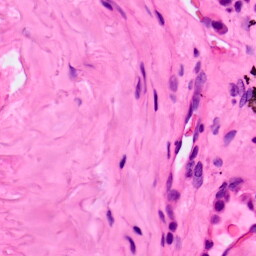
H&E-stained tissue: Lung